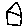
Label: house